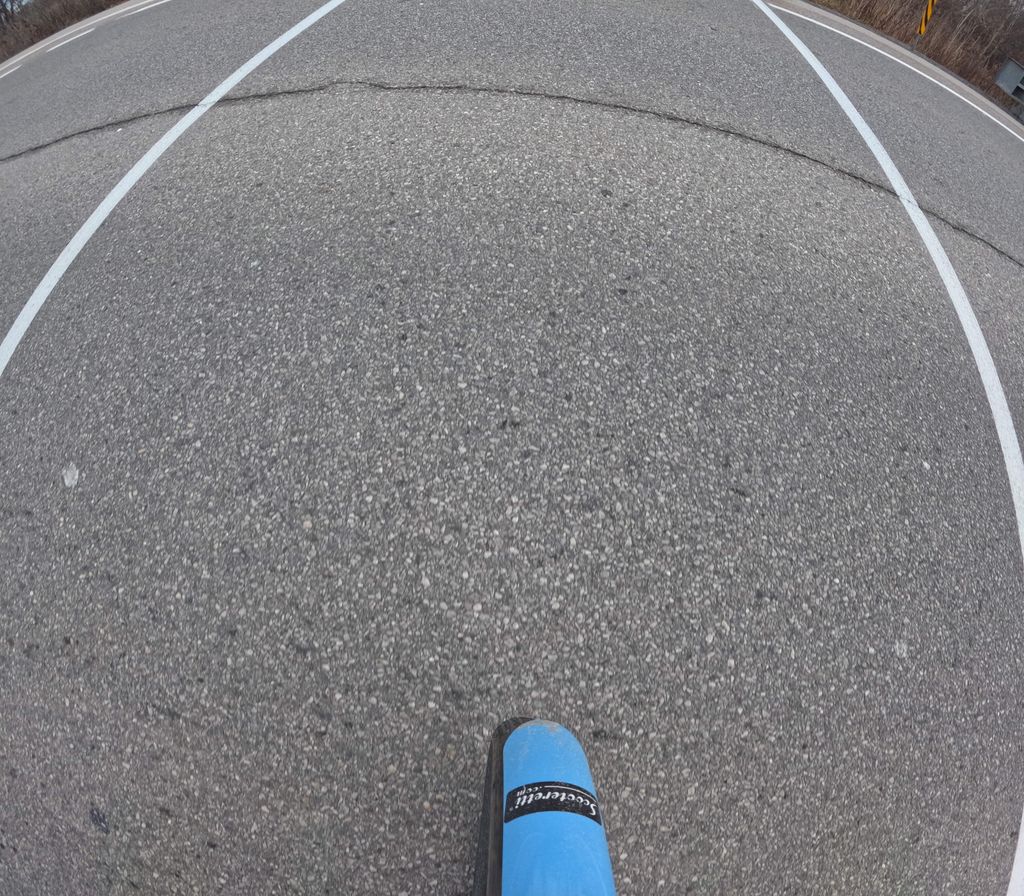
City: ottawa-gatineau